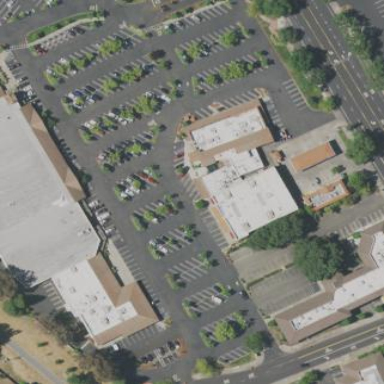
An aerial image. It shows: Parking area with surface.